Field crop: tomato
Growth stage: 1
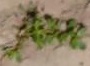
Species: portulaca